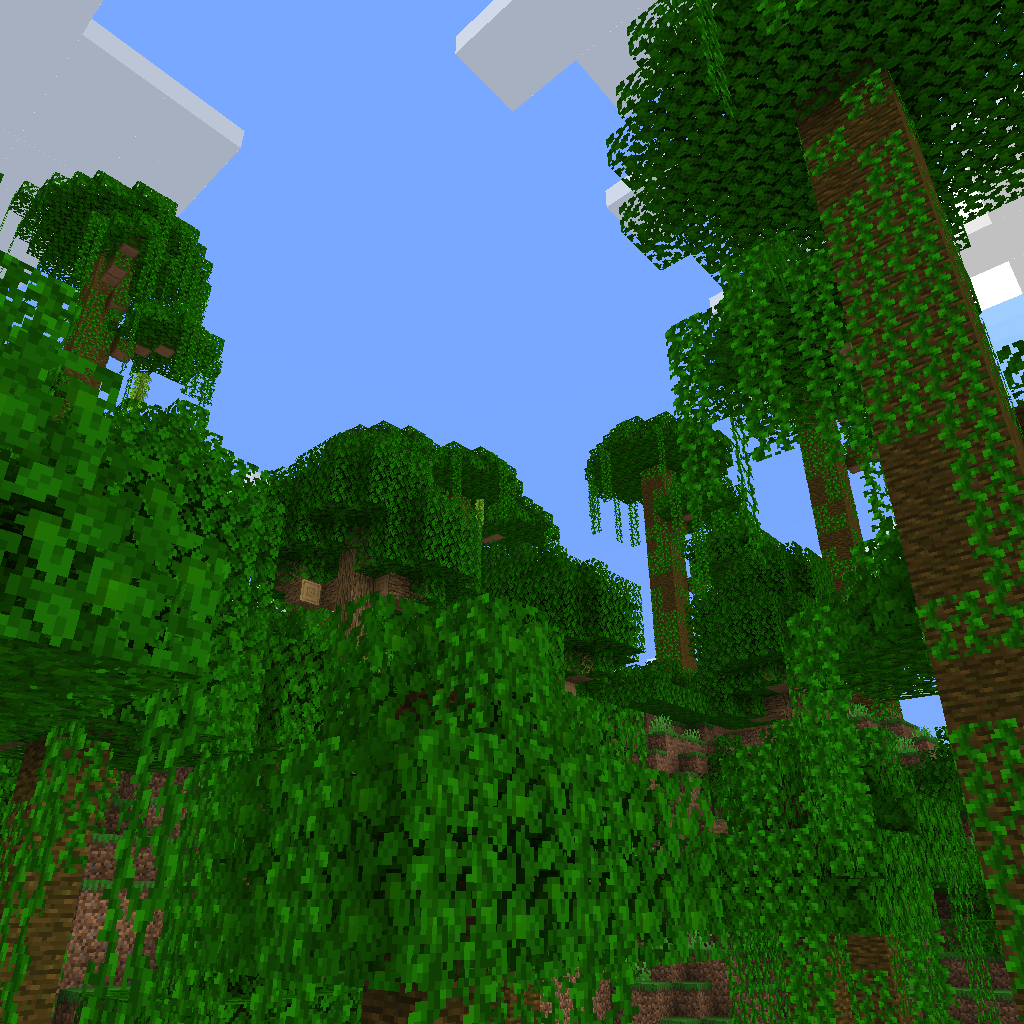
jungle trees with vines